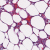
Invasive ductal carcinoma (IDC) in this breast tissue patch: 0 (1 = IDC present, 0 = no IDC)